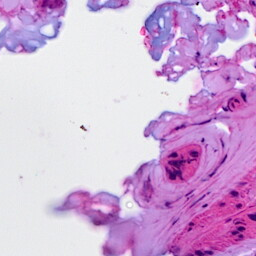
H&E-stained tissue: Breast